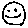
Label: smiley face